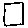
Label: square